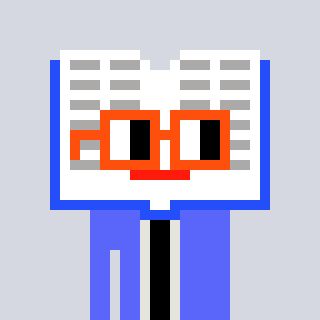
a pixel art character with square orange glasses, a dictionary-shaped head and a purple-colored body on a cool background